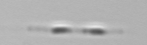
Label: Leptocylindrus